Field crop: maize
Growth stage: 2
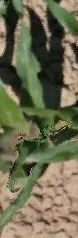
Species: maize